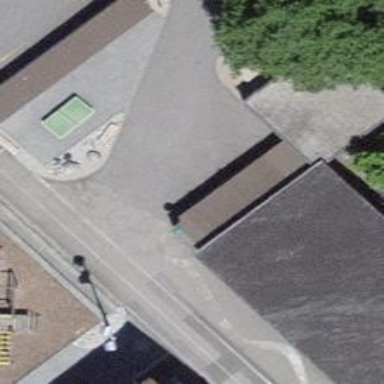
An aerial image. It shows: Shed used as bicycle parking facility.